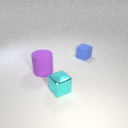
small blue rubber cube to the right of large purple rubber cylinder